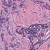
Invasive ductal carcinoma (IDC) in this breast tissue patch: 1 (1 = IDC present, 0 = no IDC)